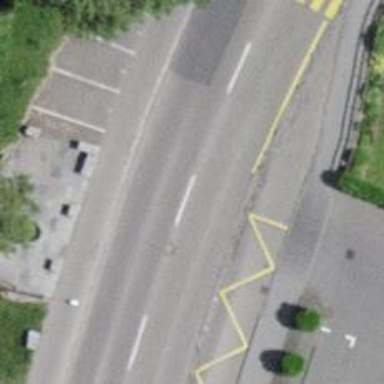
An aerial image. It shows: Asphalt road classified as primary highway.